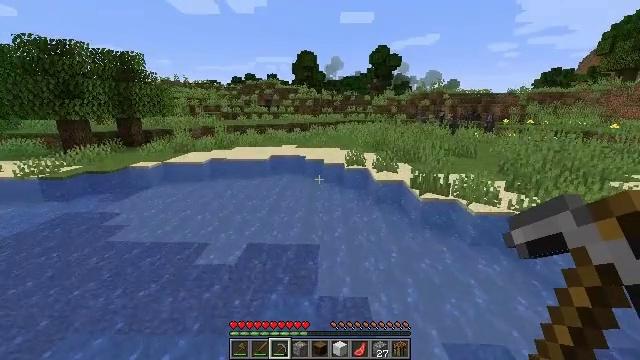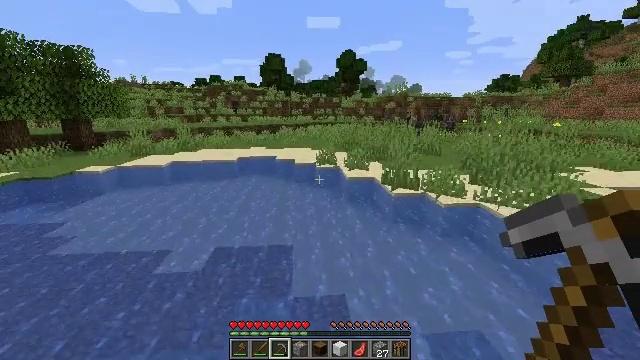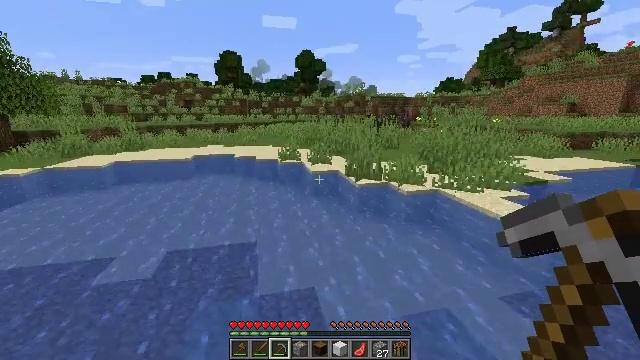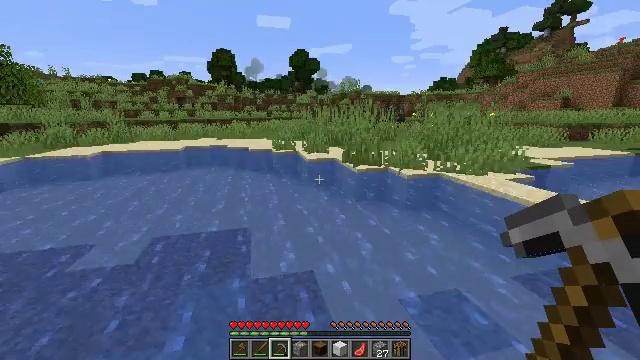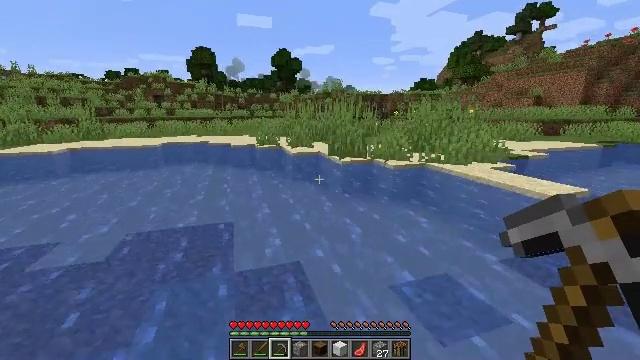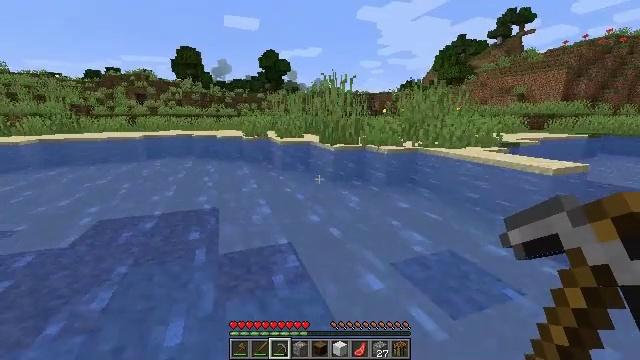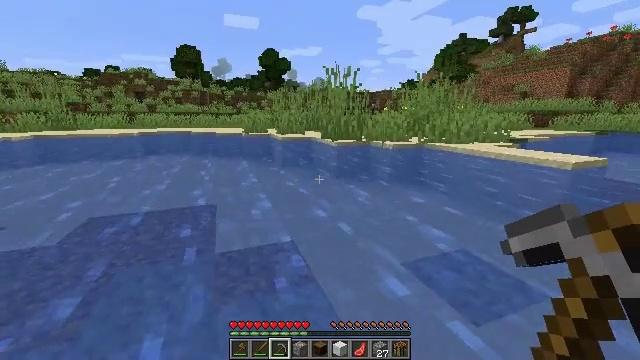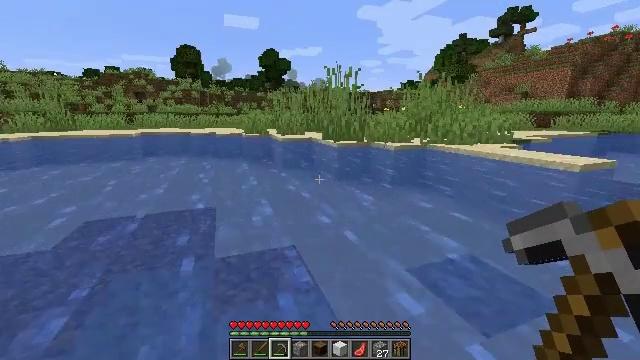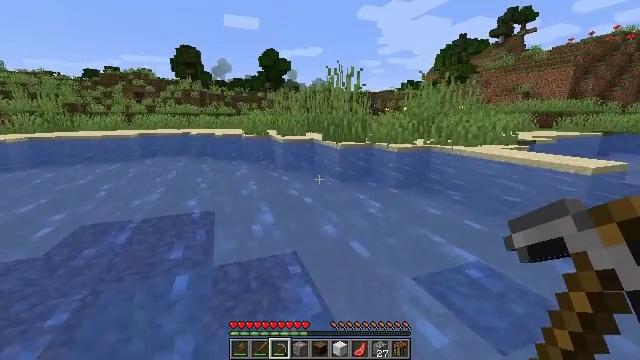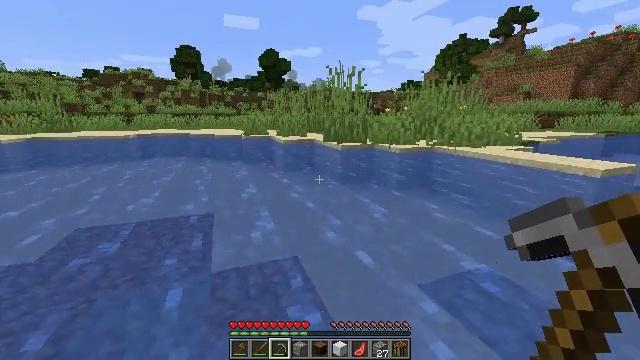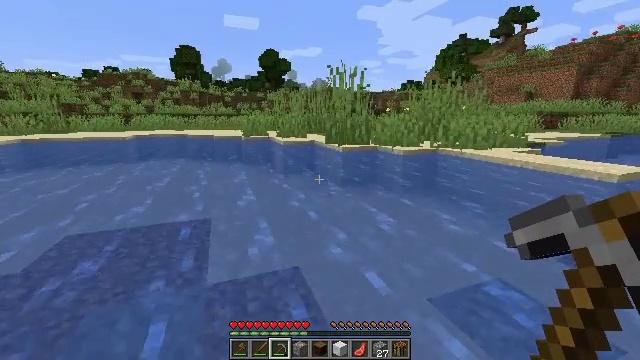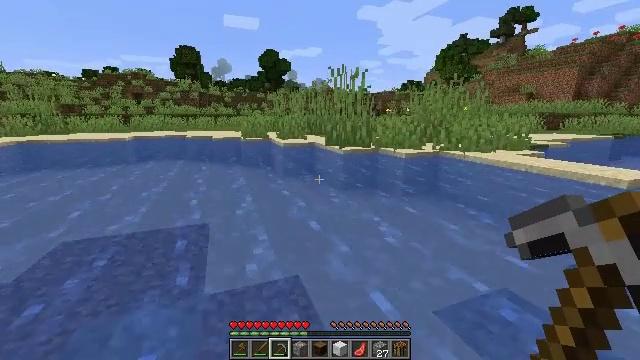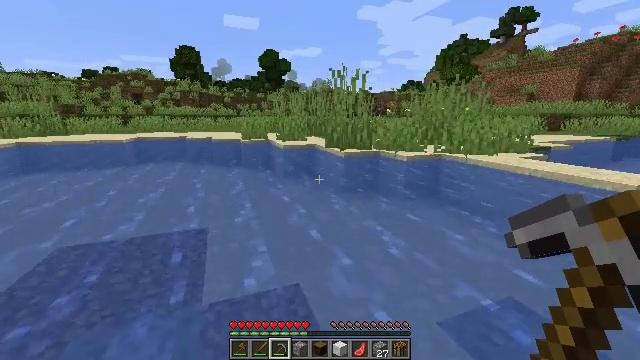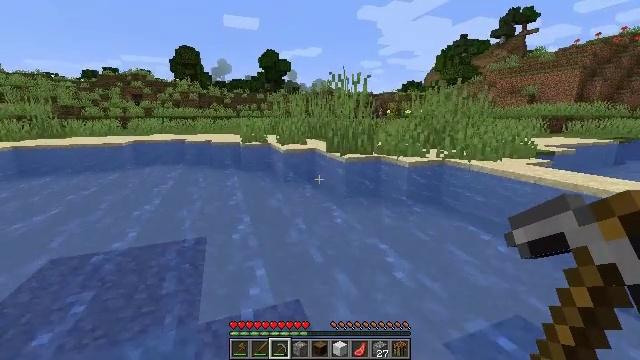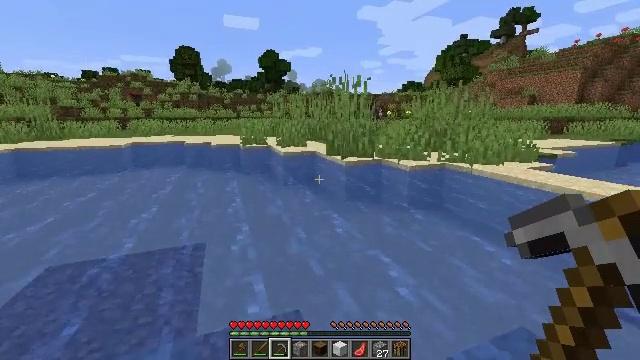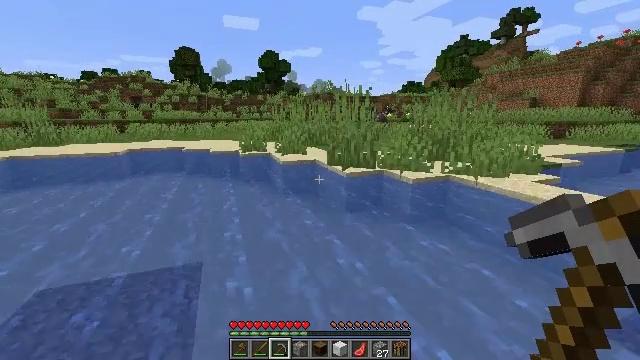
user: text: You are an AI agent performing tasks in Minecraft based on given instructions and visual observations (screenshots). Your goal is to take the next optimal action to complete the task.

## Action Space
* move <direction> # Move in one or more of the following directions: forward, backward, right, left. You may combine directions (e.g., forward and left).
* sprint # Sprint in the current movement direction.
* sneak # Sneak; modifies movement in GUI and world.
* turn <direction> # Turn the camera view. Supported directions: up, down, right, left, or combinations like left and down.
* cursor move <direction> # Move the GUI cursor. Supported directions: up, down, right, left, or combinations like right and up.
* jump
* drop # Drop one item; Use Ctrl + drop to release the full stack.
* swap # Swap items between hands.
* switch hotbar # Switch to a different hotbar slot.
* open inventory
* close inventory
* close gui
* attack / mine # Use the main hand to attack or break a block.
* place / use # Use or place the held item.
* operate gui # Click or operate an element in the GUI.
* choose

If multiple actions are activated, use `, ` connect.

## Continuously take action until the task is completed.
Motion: motion action
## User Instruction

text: Harvest tall grass for seeds.
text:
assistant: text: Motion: move forward, turn right, jump
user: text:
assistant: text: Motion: move forward, turn right, jump
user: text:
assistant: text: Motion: move forward, turn right, jump
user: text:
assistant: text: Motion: move forward, turn right, jump
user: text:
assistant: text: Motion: move forward, turn right, jump
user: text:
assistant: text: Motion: move forward, jump
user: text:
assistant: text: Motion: move forward
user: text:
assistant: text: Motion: move forward
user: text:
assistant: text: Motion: move forward
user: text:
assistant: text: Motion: move forward, jump
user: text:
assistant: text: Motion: move forward, jump
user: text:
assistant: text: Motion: move forward, jump
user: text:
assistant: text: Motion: move forward, jump
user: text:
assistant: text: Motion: move forward, jump
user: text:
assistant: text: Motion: move forward, jump
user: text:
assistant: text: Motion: move forward, jump
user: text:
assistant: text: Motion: move forward, turn right and up, jump
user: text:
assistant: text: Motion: move forward, jump
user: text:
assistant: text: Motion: move forward, jump
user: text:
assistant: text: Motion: move forward, jump
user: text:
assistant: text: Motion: move forward, jump
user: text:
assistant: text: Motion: move forward, jump
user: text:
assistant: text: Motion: move forward, jump
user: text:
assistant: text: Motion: move forward, jump
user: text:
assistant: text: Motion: move forward, jump
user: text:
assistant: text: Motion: move forward, jump
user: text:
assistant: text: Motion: move forward, jump
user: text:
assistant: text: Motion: move forward
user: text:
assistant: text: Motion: move forward
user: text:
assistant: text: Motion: move forward, jump